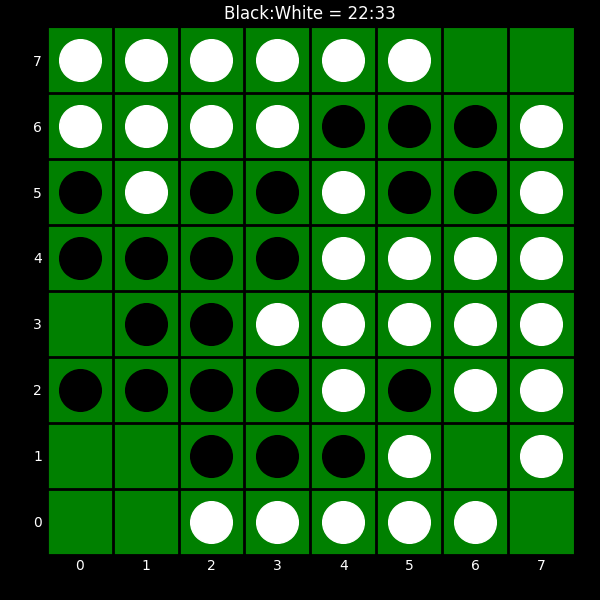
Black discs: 22
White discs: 33